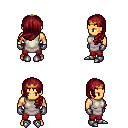
a pixel art fantasy rpg character, male body template, human, tanned skin, white tunic, red pants, brunette left-swept hairstyle, gold tiara, metal gloves, metal boots, four views (front, back, left, right), 2x2 character sprite sheet, small pixel art, hard edges, no anti-aliasing